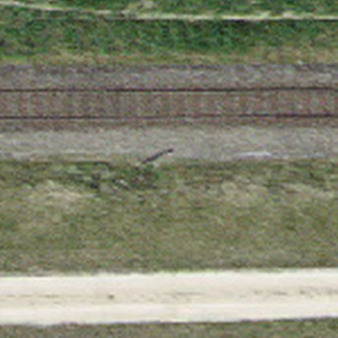
Label: other